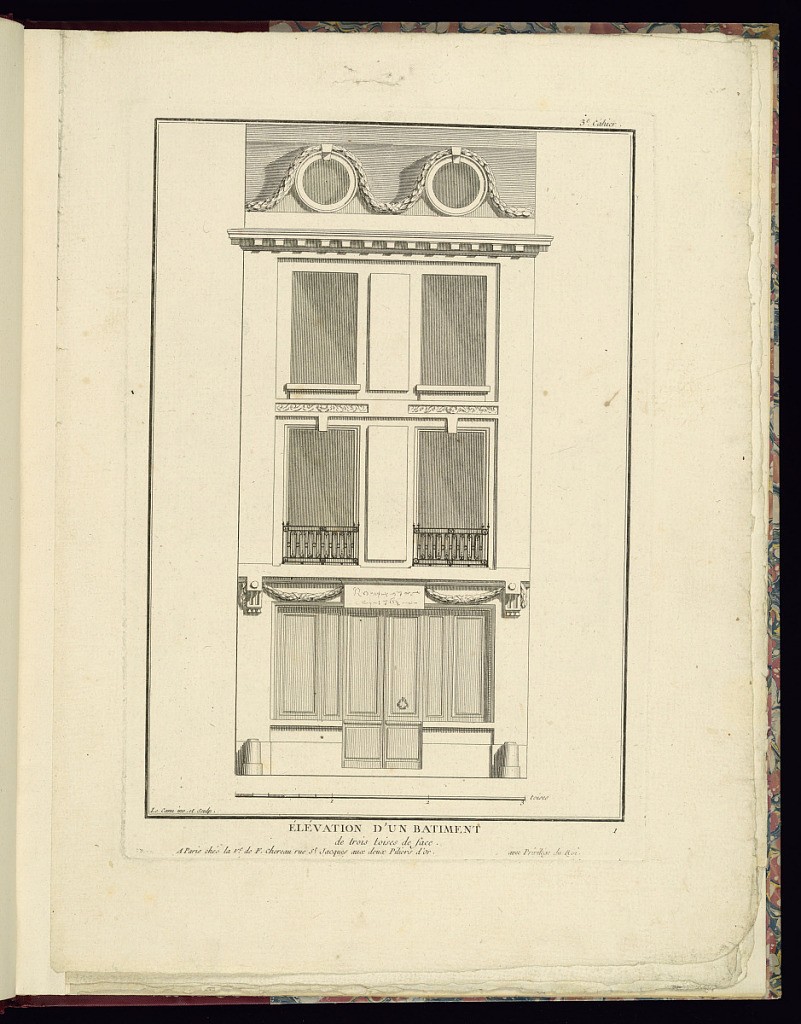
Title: Élévation d’un Batiment de Trois Toises de Face
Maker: Geneviève-Marguerite Chéreau, French, active 1755-1768, d.1782
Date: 1762
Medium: Engraving on paper
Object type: Print
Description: An architectural elevation depicting the front facade of a building with a scale, framed in black. The building is three storeys high with double doors flanked by windows on the ground floor. A central panel above the doors has an inscritpion and the date 1762.  Each storey has two large rectangular windows with small round dormer windows at the attic level. The title and publishers address are lettered below with the plate number lettered in the lower left corner.